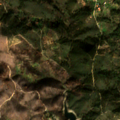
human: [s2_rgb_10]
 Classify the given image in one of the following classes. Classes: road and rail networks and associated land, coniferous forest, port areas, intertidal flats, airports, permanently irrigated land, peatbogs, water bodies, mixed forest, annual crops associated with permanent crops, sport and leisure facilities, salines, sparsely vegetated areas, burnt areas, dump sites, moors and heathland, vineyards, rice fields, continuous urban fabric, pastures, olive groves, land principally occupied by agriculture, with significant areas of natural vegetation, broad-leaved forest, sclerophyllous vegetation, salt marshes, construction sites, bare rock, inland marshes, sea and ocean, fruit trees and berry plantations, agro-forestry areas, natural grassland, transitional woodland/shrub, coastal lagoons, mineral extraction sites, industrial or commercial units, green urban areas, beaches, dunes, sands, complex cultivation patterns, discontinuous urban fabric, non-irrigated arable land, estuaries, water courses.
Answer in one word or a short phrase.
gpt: olive groves, complex cultivation patterns, land principally occupied by agriculture, with significant areas of natural vegetation, mixed forest, water bodies